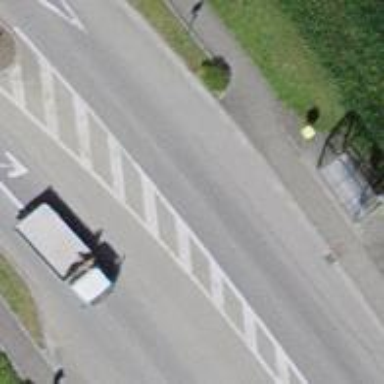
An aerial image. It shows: Public transport stop position.